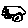
Label: car